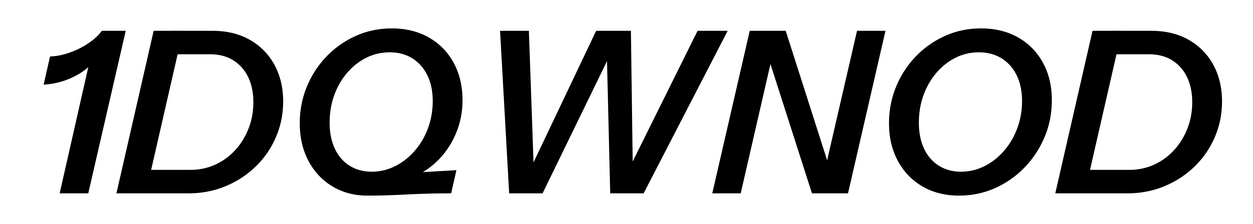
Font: InstrumentSans-Italic_SemiBold_Italic